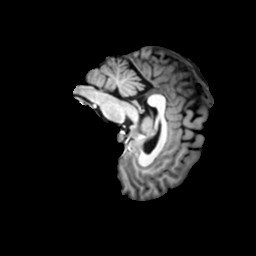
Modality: T1w
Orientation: sagittal
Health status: ill
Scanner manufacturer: siemens
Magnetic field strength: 3 T
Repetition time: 2 s
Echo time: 0.00303 s